Field crop: tomato
Growth stage: 1
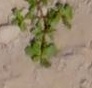
Species: portulaca